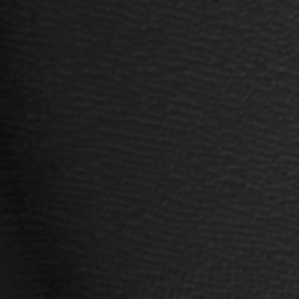
Label: frost